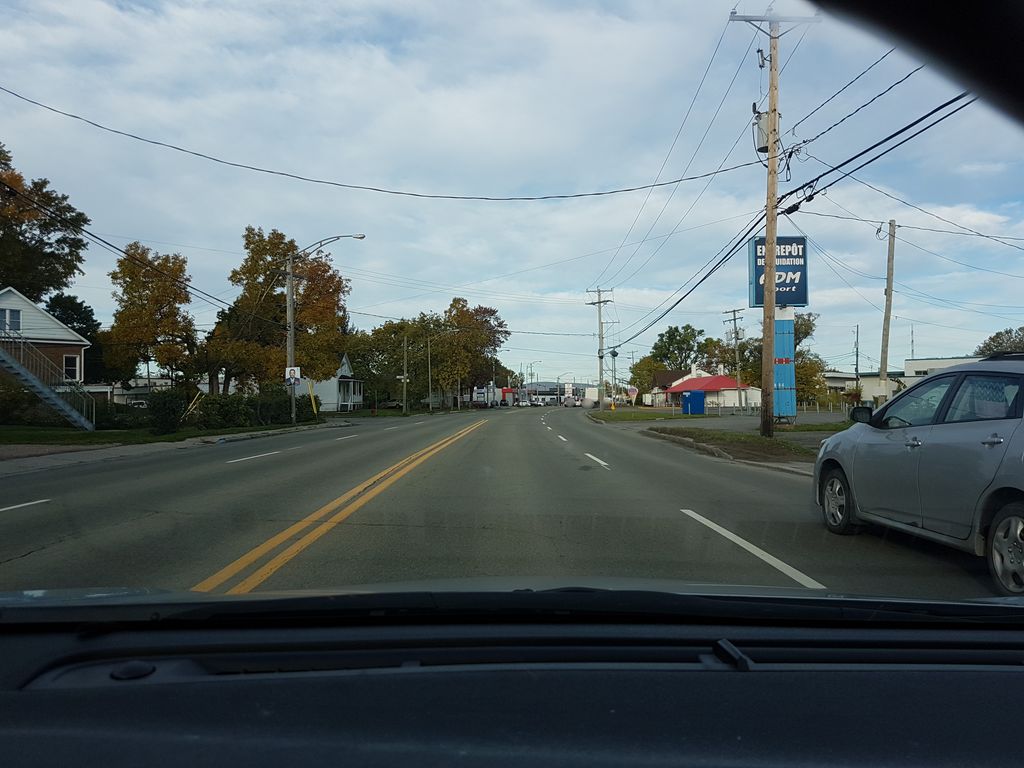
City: quebec_city